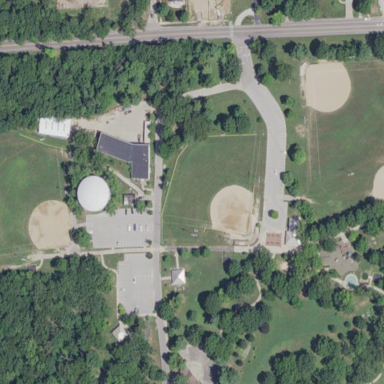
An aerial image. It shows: Baseball pitch for leisure and sports activities.